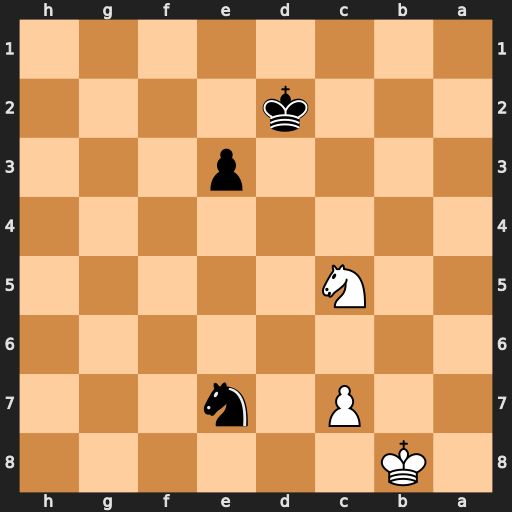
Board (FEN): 1K6/2P1n3/8/2N5/8/4p3/3k4/8
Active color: b
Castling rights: -
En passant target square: -
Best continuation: e2 c8=Q Nxc8